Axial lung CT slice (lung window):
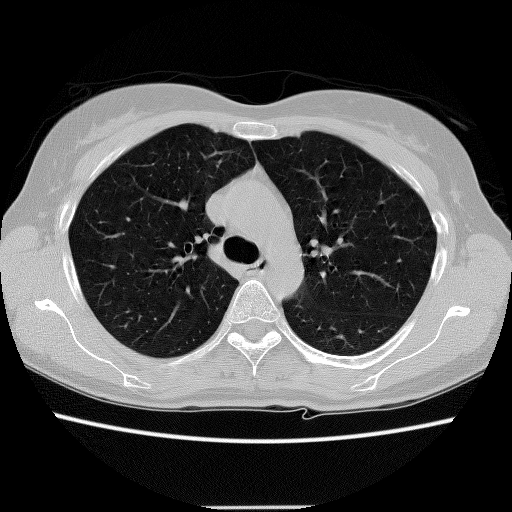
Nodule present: no